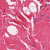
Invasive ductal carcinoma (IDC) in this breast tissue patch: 0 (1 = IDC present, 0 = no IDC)